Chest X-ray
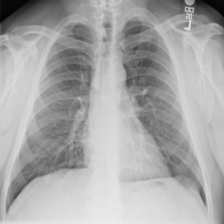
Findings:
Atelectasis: negative
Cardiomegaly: negative
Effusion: negative
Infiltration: negative
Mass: negative
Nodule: negative
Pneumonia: negative
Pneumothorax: negative
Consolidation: negative
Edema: negative
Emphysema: negative
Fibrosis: negative
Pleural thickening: negative
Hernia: negative